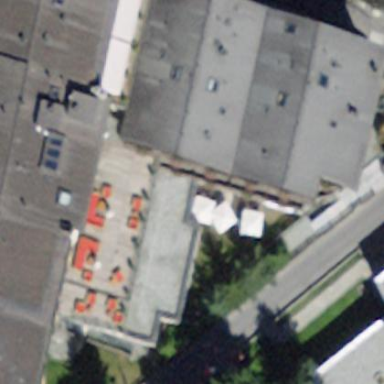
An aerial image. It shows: Hotel building.